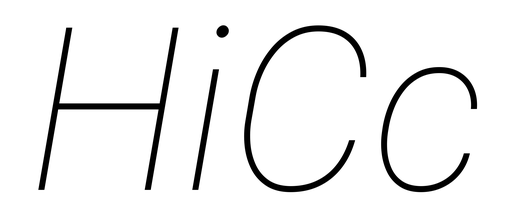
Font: Roboto-Italic_Thin_Italic